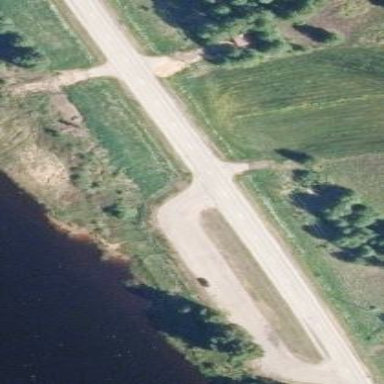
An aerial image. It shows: Rest area along the road.